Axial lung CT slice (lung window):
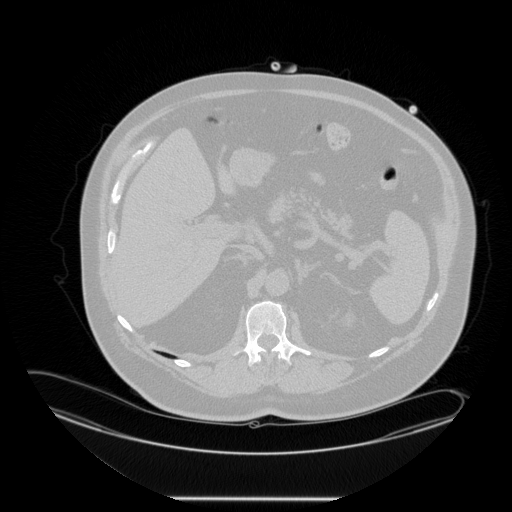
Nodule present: no